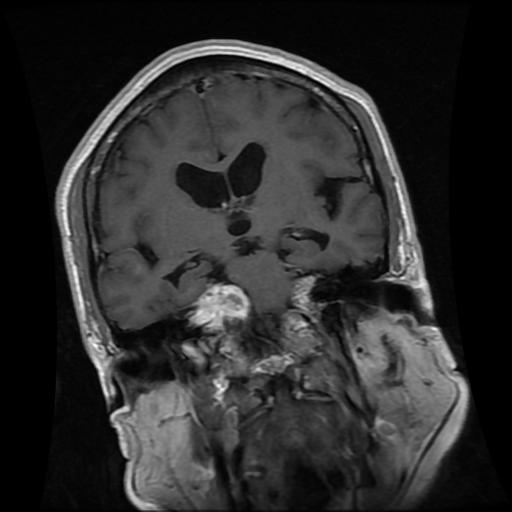
Label: meningioma